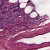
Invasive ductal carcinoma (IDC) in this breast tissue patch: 1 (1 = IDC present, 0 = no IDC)